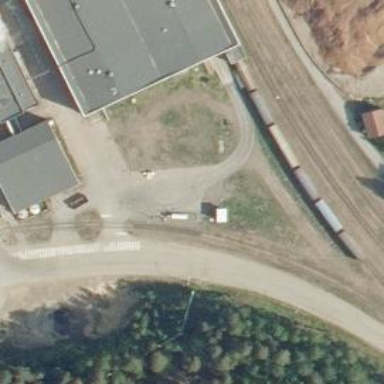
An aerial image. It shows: Railway siding for service.